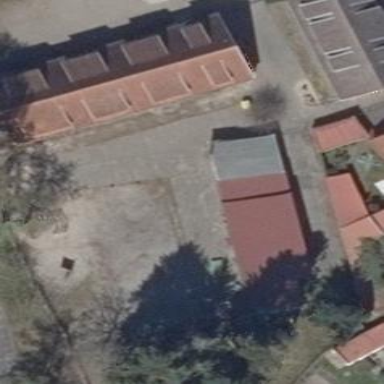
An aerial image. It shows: School.